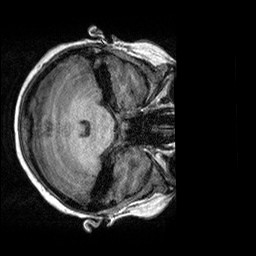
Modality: T1w
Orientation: axial
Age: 25
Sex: female
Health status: healthy
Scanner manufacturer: siemens
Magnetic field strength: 3 T
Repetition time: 2.3 s
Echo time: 0.00303 s